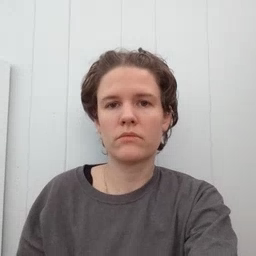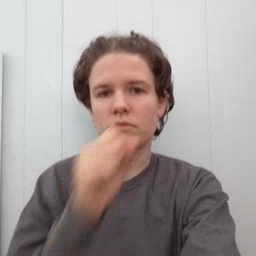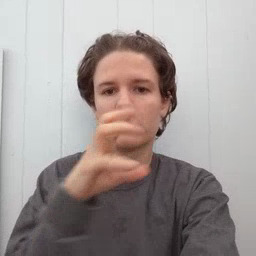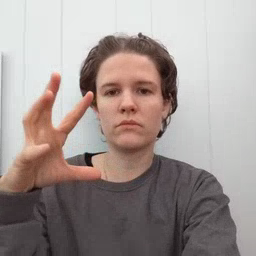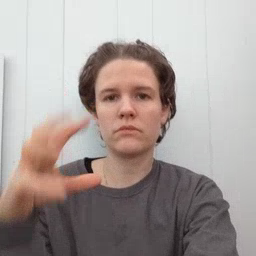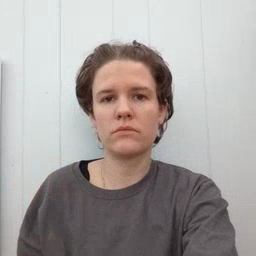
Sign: balloon